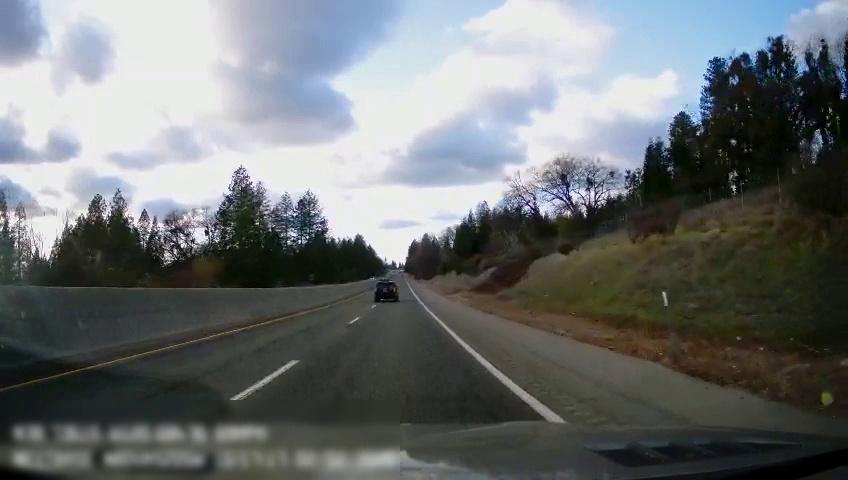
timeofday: Day
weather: Cloudy
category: Drivable Space
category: Vehicles | SUV
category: Lanes | Alternate Lane
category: Lanes | Current Lane
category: Lanes | Current Lane